Question: My machine seems to be experiencing some weird issues with java swing.

This sort of thing happens with other programs as well but the corruption goes away with scrolling or highlighting the text. What could be causing this and why doesn't java go the same? All the characters seem to be cached so that when a character gets corrupted, all of the characters of the same type have the same corruption (not true of anything but java swing).
I have been googling around for this sort of issue but most of them only suggest issues with graphics drivers and settings for windows... (I am running kubuntu)
Side note: Sorry if this doesn't belong here. Didn't really know where else to ask.
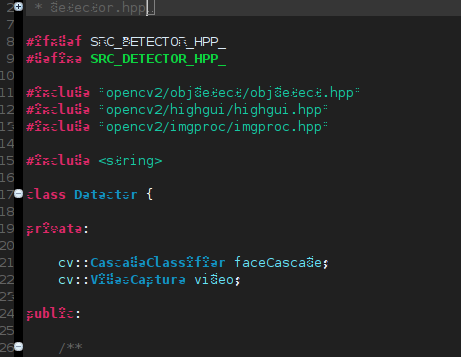
Answer: Among the possible causes,
- Verify that correctly synchronized Java Swing programs using standard font families with the default Look & Feel exhibit this behavior; if not, it may very well be a driver problem.- Investigate whether the Ubuntu video driver permits alterations similar to the one required in <URL>.